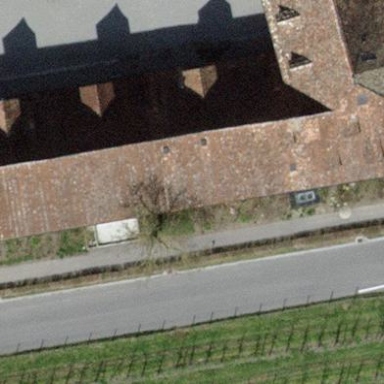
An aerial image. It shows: Building with gabled roof made of roof tiles. The roof orientation is along the building.